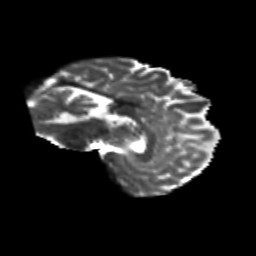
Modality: T2w
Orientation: sagittal
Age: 41
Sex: female
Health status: healthy
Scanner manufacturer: siemens
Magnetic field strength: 3 T
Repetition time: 10.8 s
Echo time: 0.082 s